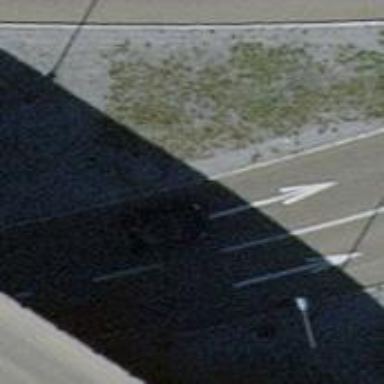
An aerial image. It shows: Primary link highway with asphalt surface.